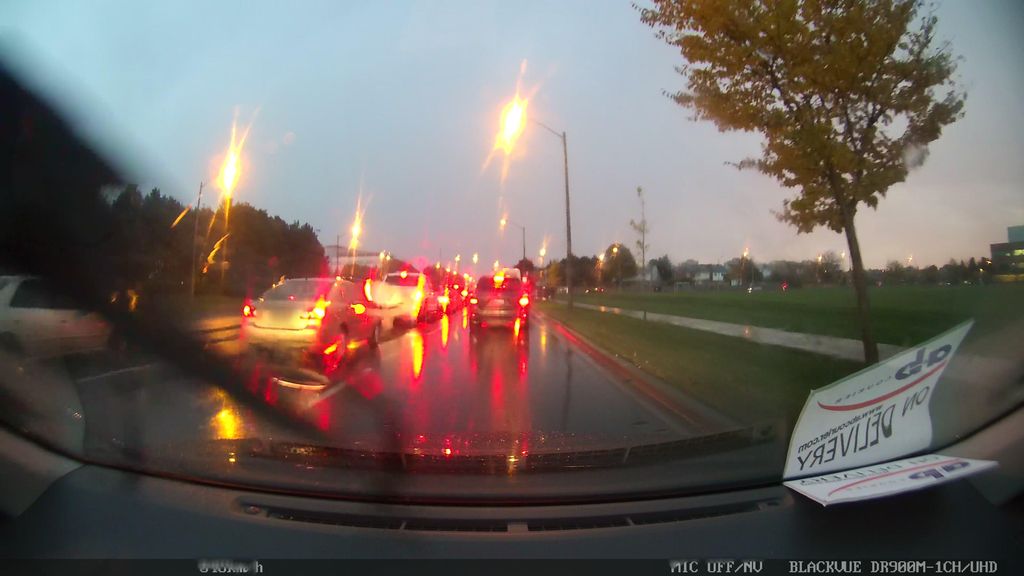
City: toronto